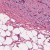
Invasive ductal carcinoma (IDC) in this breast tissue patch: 1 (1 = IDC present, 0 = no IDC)